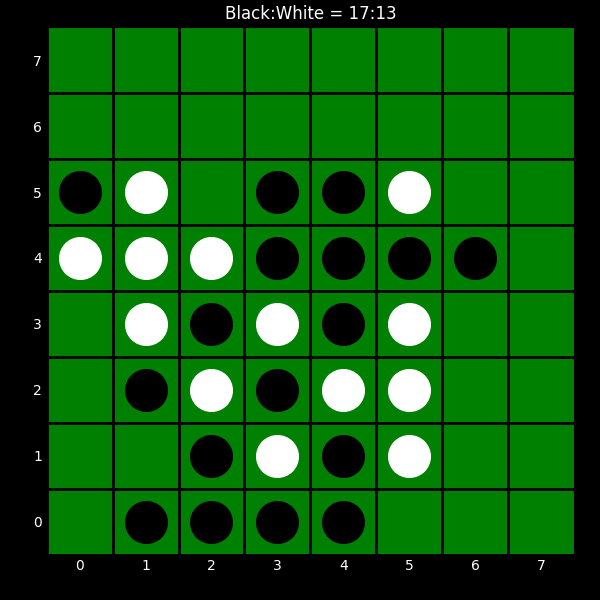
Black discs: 17
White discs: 13